Interaction volume radius: 10 \u00c5
Interaction volume height: 25 \u00c5
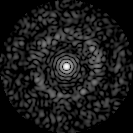
Disorder parameter: 0.824